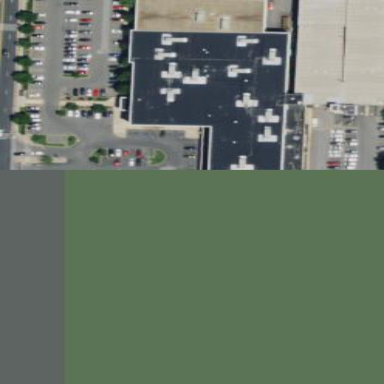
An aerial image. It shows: Office building.